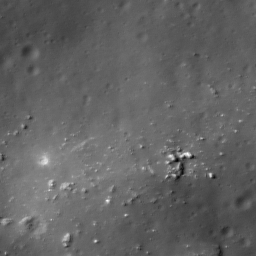
Host type: background_regolith
Lunar coordinates: latitude nan, longitude nan